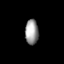
Tissue: prostate
Cell type: T cells
Senescence score: 0.7109
Nuclear area (px): 324
Mean DAPI intensity: 154.003